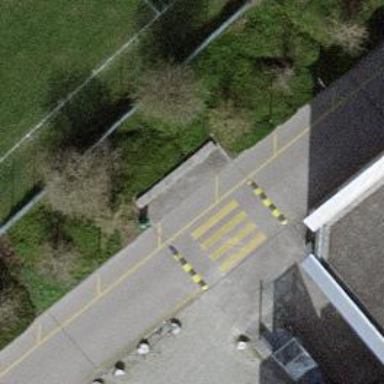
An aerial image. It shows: Zebra crossing on the road.